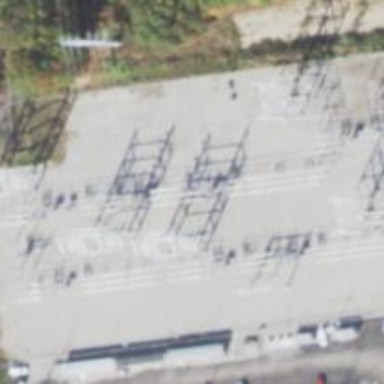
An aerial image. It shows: Switch used for power control.